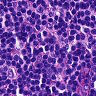
Metastatic tissue present: no